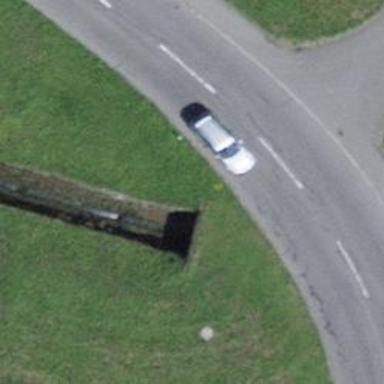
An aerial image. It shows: Covered tunnel.